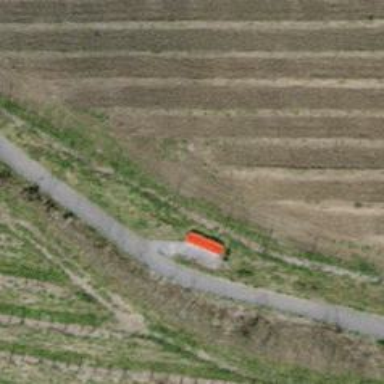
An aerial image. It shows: Red bench.